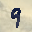
Label: 9